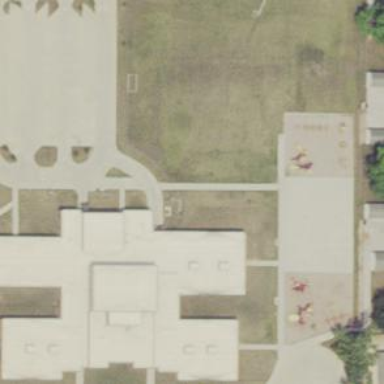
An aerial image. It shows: School building.